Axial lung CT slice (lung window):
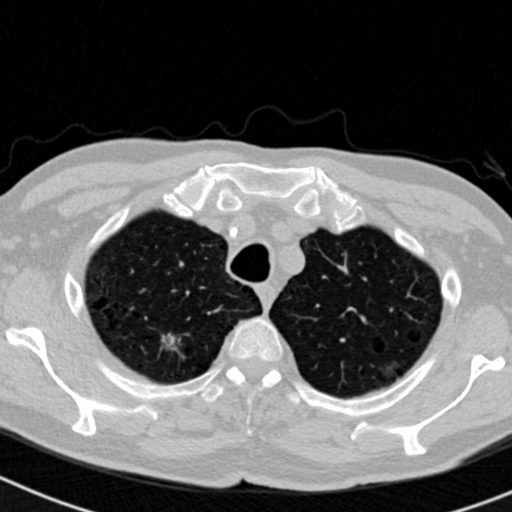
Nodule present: yes
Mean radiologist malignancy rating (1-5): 3